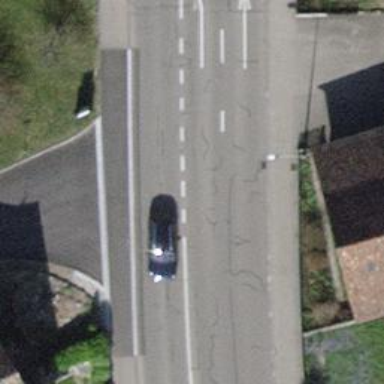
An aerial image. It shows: Tertiary road with asphalt surface and sidewalks on both sides.